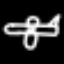
Label: airplane